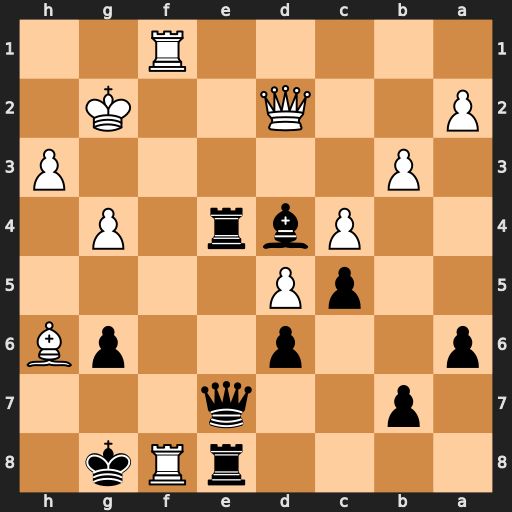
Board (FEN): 4rRk1/1p2q3/p2p2pB/2pP4/2Pbr1P1/1P5P/P2Q2K1/5R2
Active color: b
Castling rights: -
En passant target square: -
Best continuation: Rxf8 Rxf8+ Kh7 Qg5 Re2+ Kg3 Rg2+